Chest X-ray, PA view. Patient: 29 years old, sex M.
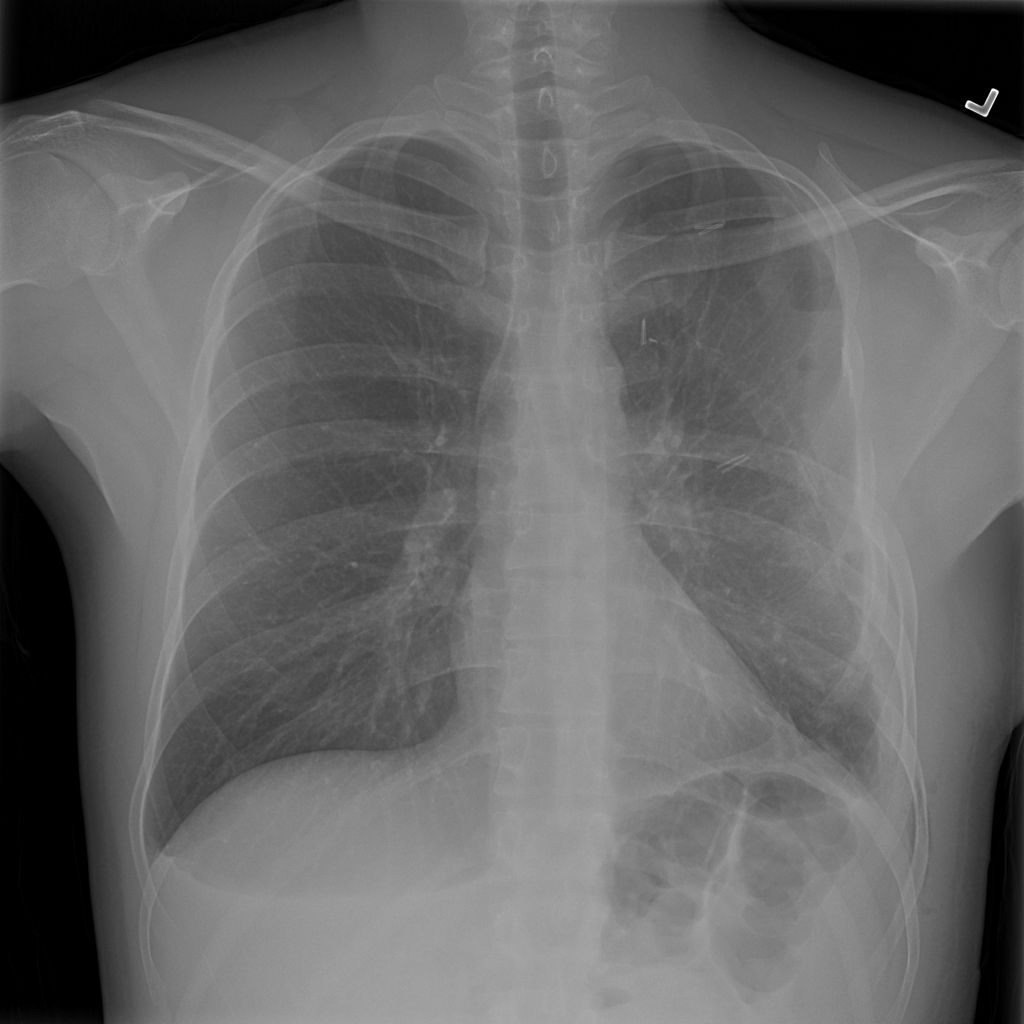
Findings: No Finding